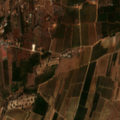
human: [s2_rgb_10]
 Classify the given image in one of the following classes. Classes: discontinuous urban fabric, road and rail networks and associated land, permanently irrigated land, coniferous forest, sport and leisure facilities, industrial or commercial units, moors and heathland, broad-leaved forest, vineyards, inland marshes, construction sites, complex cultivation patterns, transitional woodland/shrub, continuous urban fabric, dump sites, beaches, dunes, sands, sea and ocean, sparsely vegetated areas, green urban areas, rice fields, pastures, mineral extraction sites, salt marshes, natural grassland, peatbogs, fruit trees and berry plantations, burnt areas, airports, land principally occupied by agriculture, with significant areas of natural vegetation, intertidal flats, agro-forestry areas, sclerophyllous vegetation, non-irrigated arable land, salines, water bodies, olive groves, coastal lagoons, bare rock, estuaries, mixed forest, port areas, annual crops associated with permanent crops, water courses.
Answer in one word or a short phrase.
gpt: fruit trees and berry plantations, complex cultivation patterns